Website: macys
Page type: customer-info-address
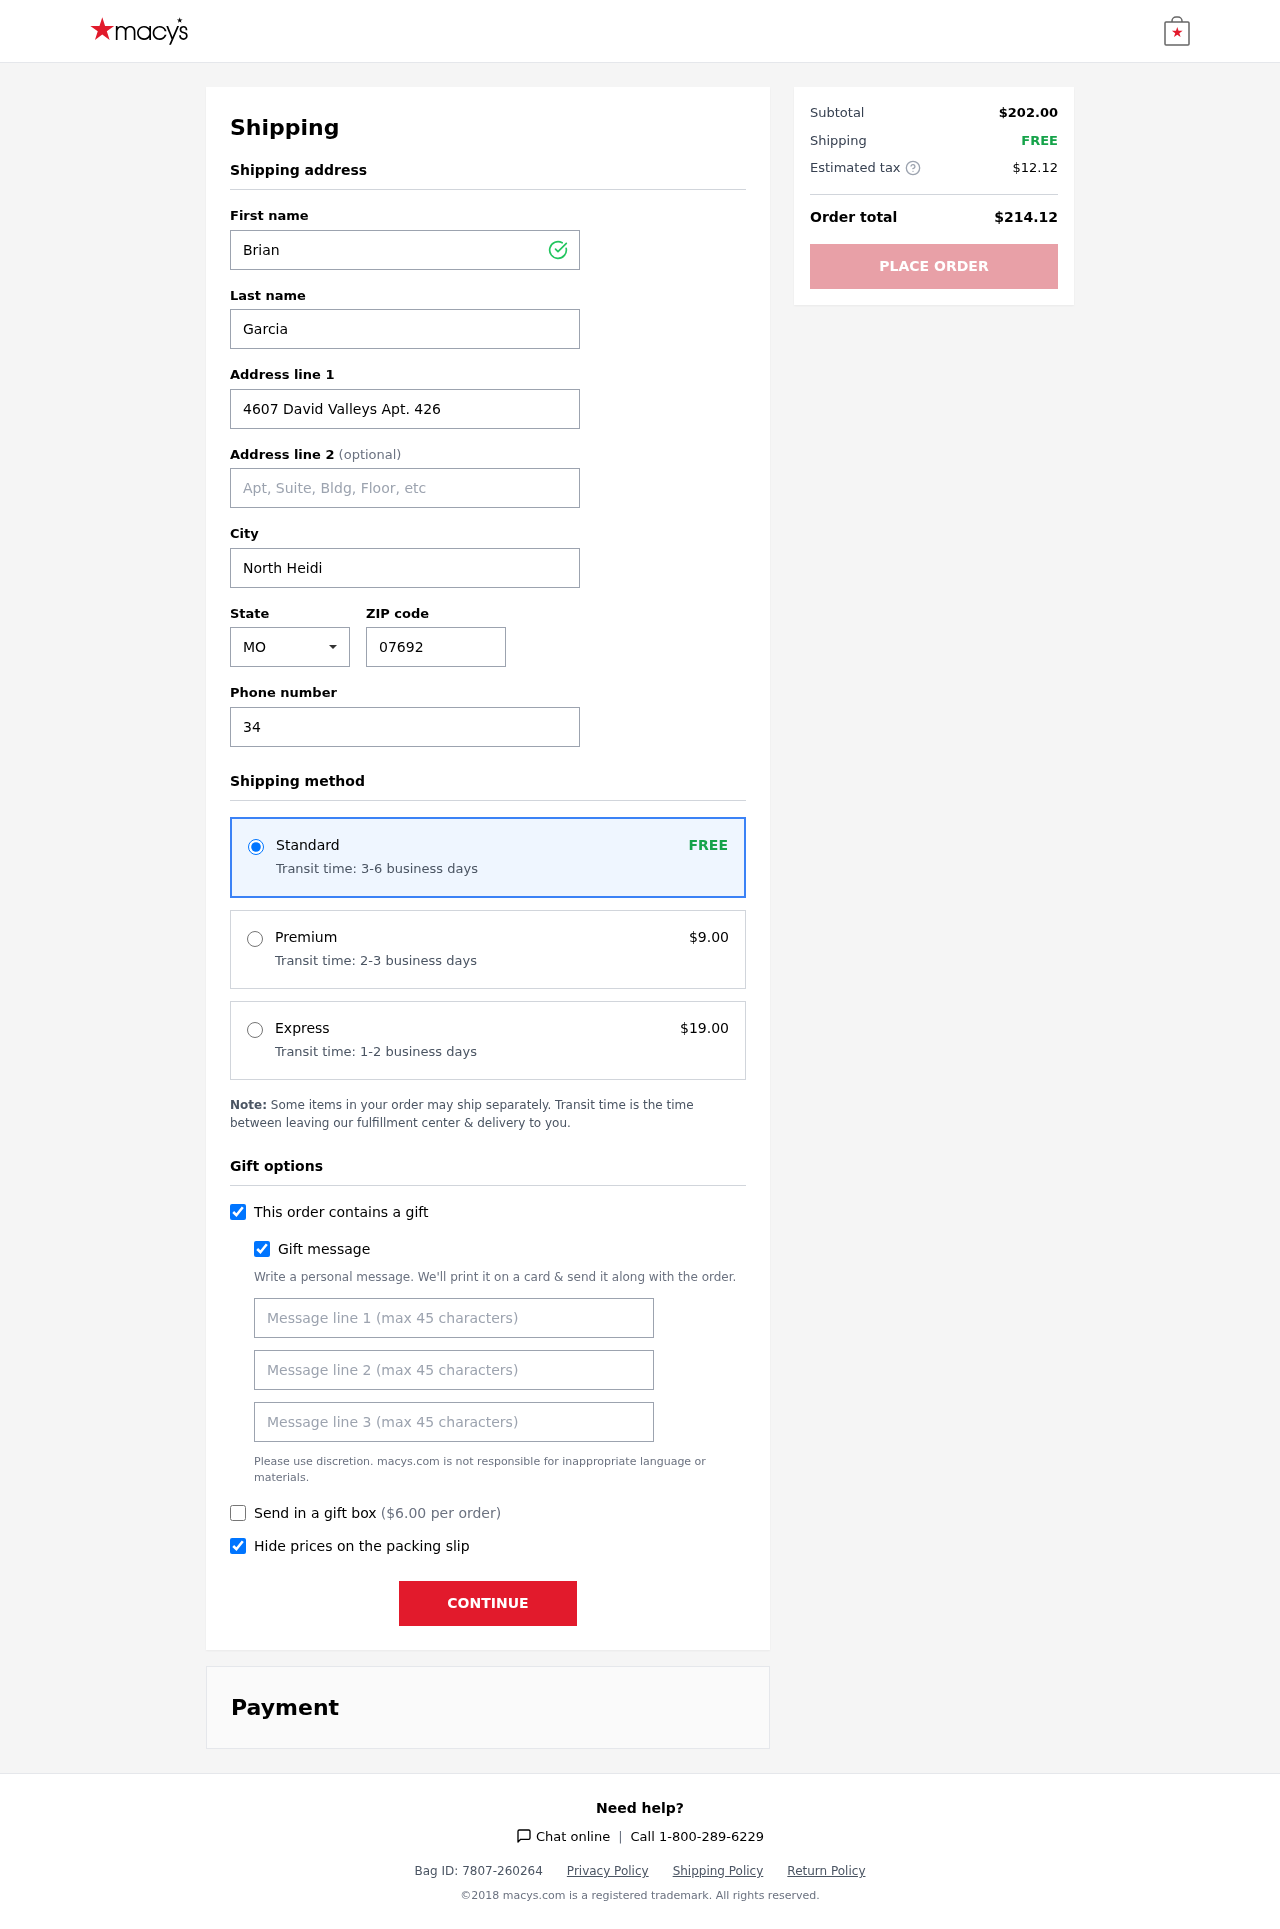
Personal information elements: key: PII_CITY
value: North Heidi
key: PII_FIRSTNAME
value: Brian
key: PII_GIFT_MESSAGE
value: Hey April, I saw these ankle boots and instantly thought of you—they're totally your style! I hope they add a little extra flair to your days. Enjoy every step!  Brian
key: PII_LASTNAME
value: Garcia
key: PII_PHONE
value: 3425612620
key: PII_POSTCODE
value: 07692
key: PII_STATE_ABBR
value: MO
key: PII_STREET
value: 4607 David Valleys Apt. 426
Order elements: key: ORDER_SHIPPING_STANDARD
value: FREE
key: ORDER_SHIPPING_STANDARD_TIME
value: Transit time: 3-6 business days
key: ORDER_SHIPPING_PREMIUM
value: $9.00
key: ORDER_SHIPPING_PREMIUM_TIME
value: Transit time: 2-3 business days
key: ORDER_SHIPPING_EXPRESS
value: $19.00
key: ORDER_SHIPPING_EXPRESS_TIME
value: Transit time: 1-2 business days
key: ORDER_GIFT_BOX_FEE
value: $6.00
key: ORDER_SUBTOTAL
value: $202.00
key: ORDER_SHIPPING_COST
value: FREE
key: ORDER_TAX
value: $12.12
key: ORDER_TOTAL
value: $214.12